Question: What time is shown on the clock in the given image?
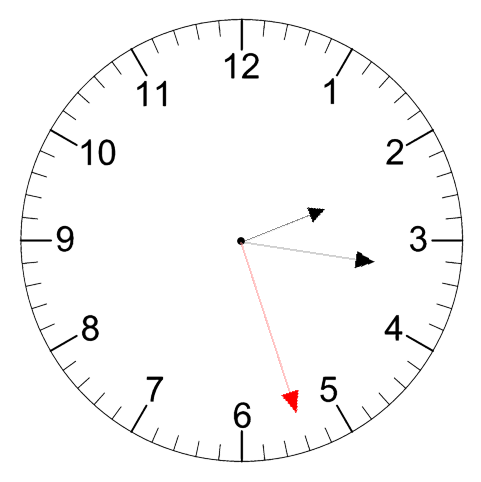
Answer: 02:16:27